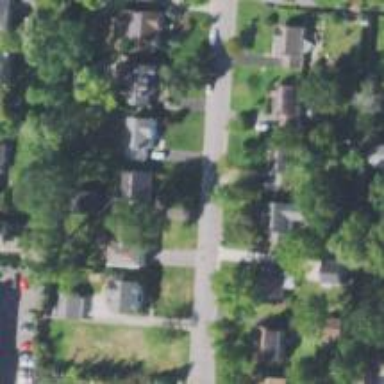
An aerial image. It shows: Residential driveway serving as service road.